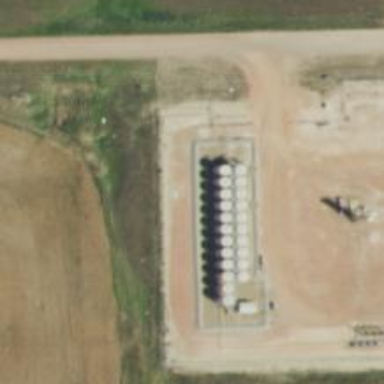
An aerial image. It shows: Storage tank that is man-made.